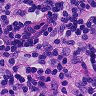
Metastatic tissue present: no